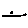
Label: line